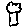
Label: tree